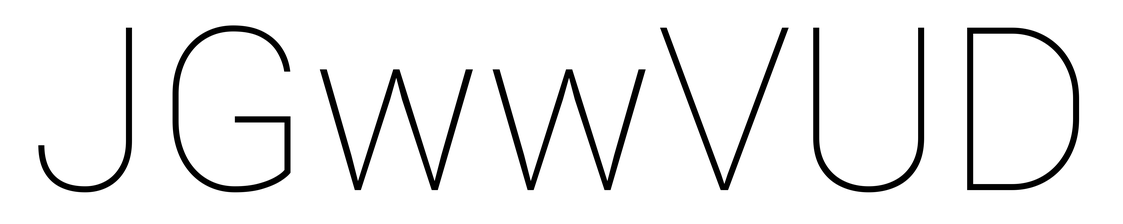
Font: Roboto_Thin